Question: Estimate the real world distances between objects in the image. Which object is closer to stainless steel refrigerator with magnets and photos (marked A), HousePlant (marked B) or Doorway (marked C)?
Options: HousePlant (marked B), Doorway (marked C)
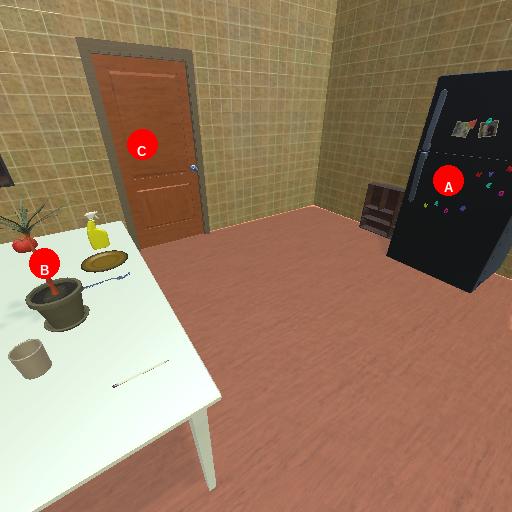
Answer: HousePlant (marked B)